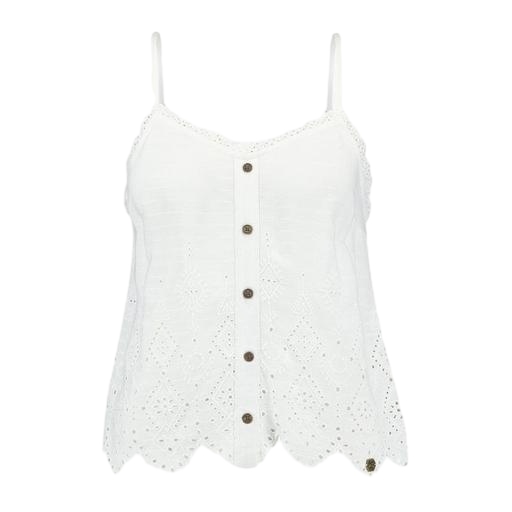
white button front barcelona cami, white sleeveless button, white lace tank top, white background